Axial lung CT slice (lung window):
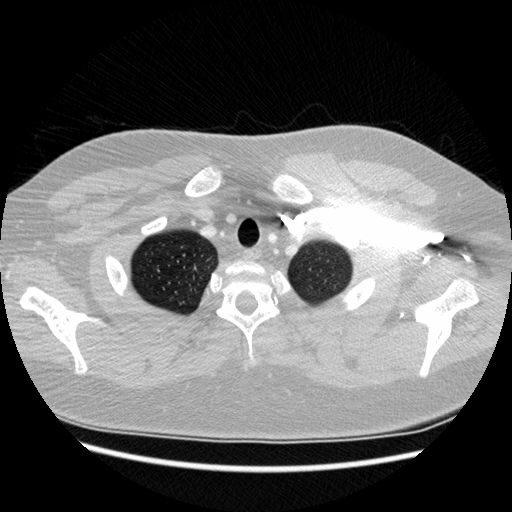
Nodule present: no